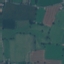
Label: Pasture